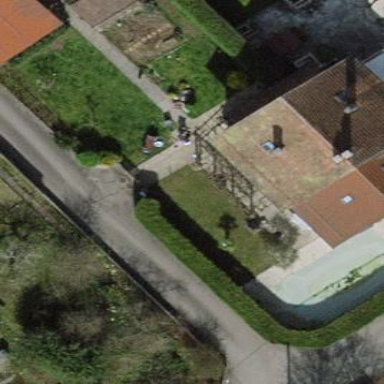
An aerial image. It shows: Garden surrounded by fence.